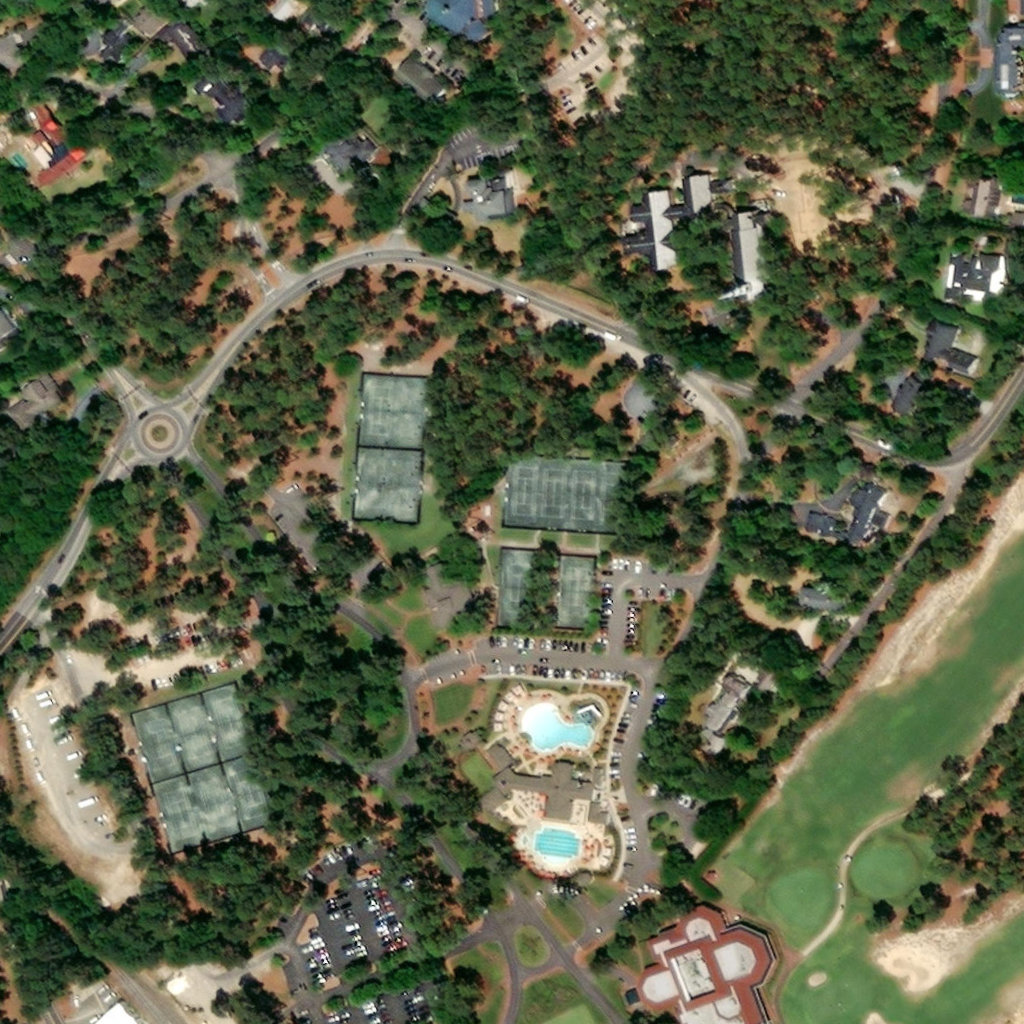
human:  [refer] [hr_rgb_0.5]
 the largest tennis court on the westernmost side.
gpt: <box>[[13, 66, 27, 83, 0]]</box>

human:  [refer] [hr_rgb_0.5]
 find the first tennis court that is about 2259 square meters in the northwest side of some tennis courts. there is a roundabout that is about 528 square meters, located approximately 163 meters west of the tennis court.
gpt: <box>[[49, 44, 62, 52, 0]]</box>